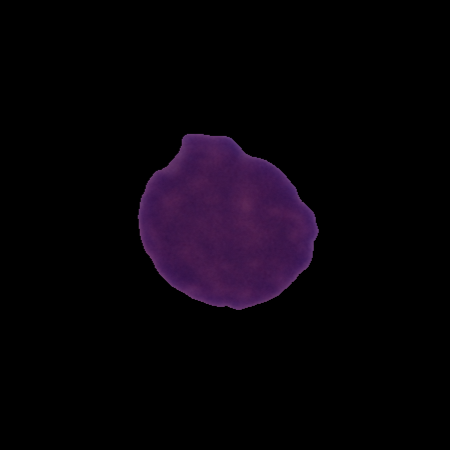
Label: cancer